Question: I have this excel sheet picturee below. I'm trying to get the sums of the weeks in the column of the month using a sumif or sumifs but keep returning 0. Here is the forumala I've used. Any ideas?
Thanks
'''
=SUMIF(B6:B50,">=1/1/2013 && <=1/31/2013",E6:E50)
'''
Here is the picture of the excel sheet
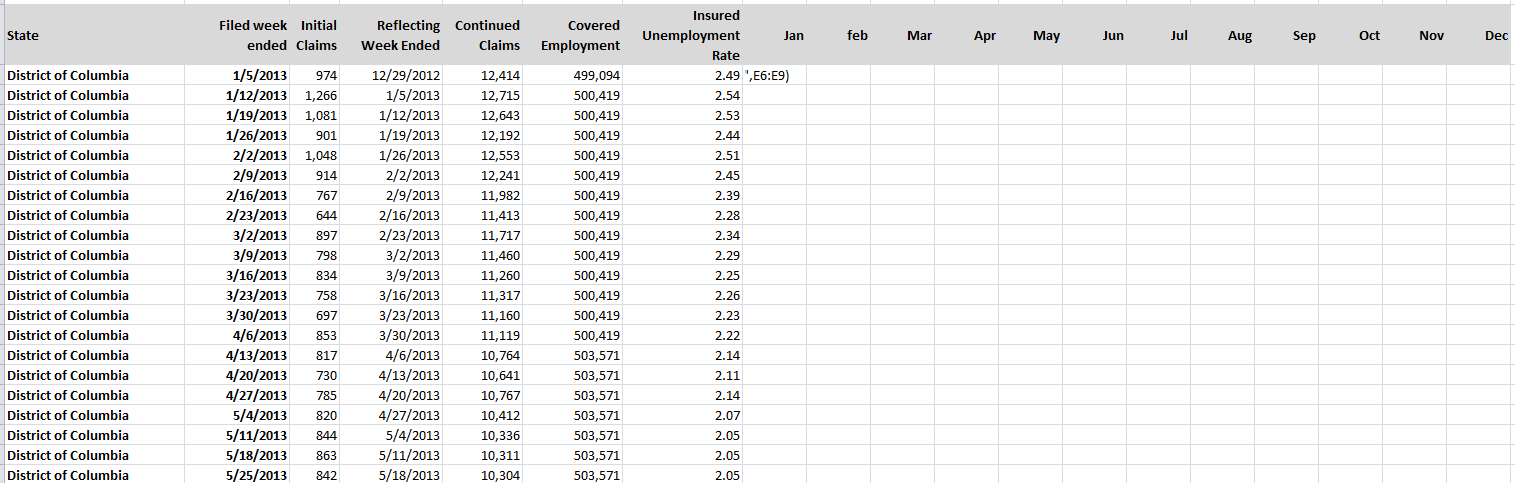
Answer: Try this one:
'''
=SUMPRODUCT((B6:B50>=DATEVALUE("1/1/2013"))*(B6:B50<=DATEVALUE("1/31/2013")),E6:E50)
'''